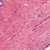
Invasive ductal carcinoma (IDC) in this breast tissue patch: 1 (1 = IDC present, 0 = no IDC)